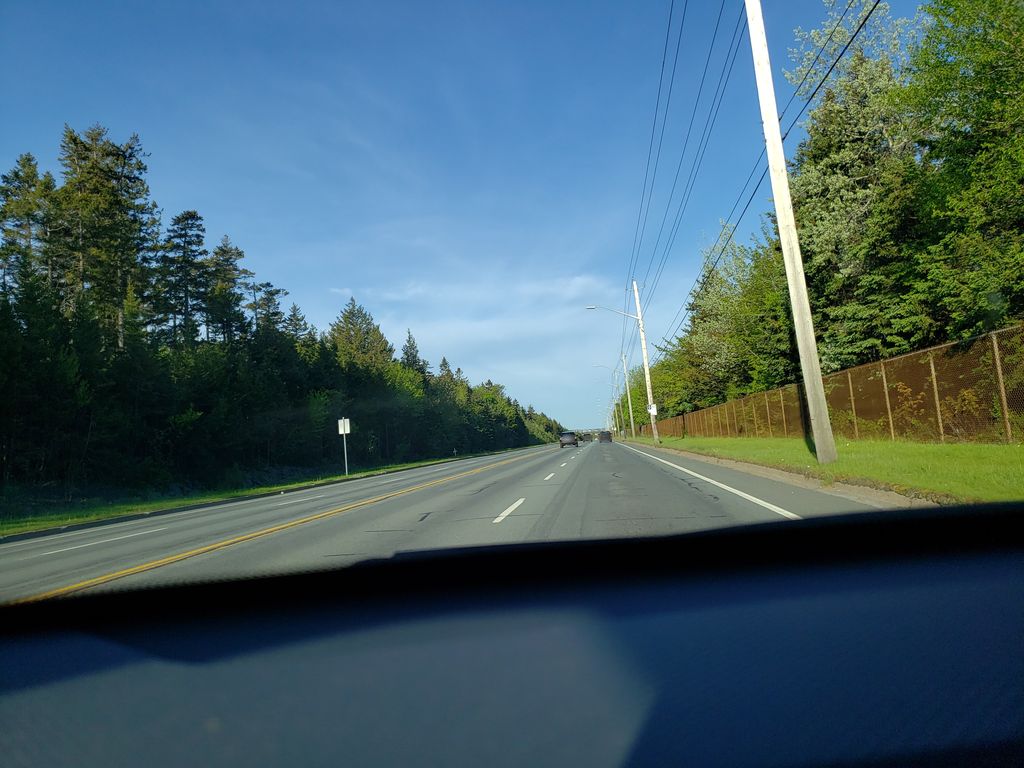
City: halifax